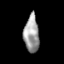
Tissue: skin
Cell type: Fibroblasts
Senescence score: 0.7278
Nuclear area (px): 542
Mean DAPI intensity: 160.502